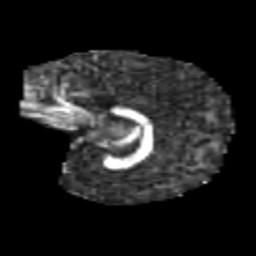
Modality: FA
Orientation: sagittal
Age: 6
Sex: male
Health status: healthy